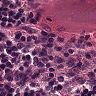
Metastatic tissue present: no